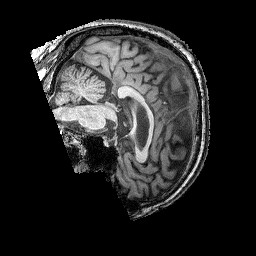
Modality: T1w
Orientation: sagittal
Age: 63
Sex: male
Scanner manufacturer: siemens
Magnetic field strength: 3 T
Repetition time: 2.25 s
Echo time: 0.00415 s